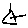
Label: triangle